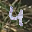
Label: 4